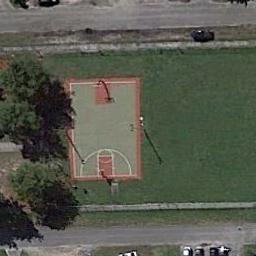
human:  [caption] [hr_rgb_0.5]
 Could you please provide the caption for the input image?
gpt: There is a basketball court in the middle of grass next to some trees .

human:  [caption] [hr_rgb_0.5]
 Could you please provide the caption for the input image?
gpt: The basketball court on the lawn is between two roads,With some trees nearby .

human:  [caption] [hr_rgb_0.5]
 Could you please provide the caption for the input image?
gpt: The lines of the basketball court are not yet complete .

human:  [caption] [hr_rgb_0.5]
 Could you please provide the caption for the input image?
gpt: A basketball court on the lawn with some trees and some roads beside .

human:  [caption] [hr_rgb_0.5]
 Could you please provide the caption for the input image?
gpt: The basketball court is between two roads .